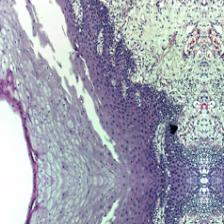
Diagnosis: Normal